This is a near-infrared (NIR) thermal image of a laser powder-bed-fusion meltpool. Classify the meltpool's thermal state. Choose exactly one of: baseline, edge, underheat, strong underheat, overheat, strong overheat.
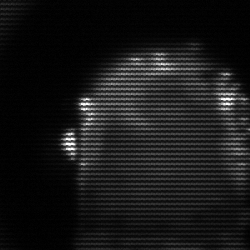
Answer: baseline